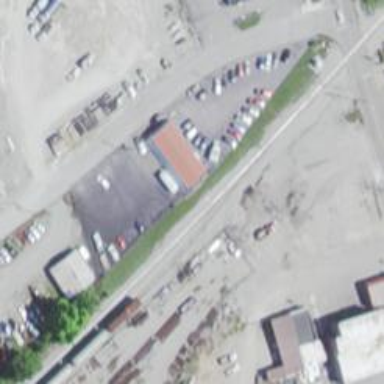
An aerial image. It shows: Railway siding for service.